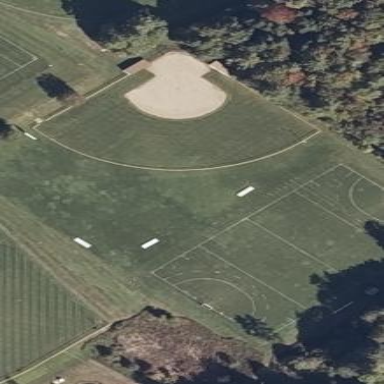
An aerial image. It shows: Multi-sport pitch with grass surface for leisure land activities.